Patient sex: M
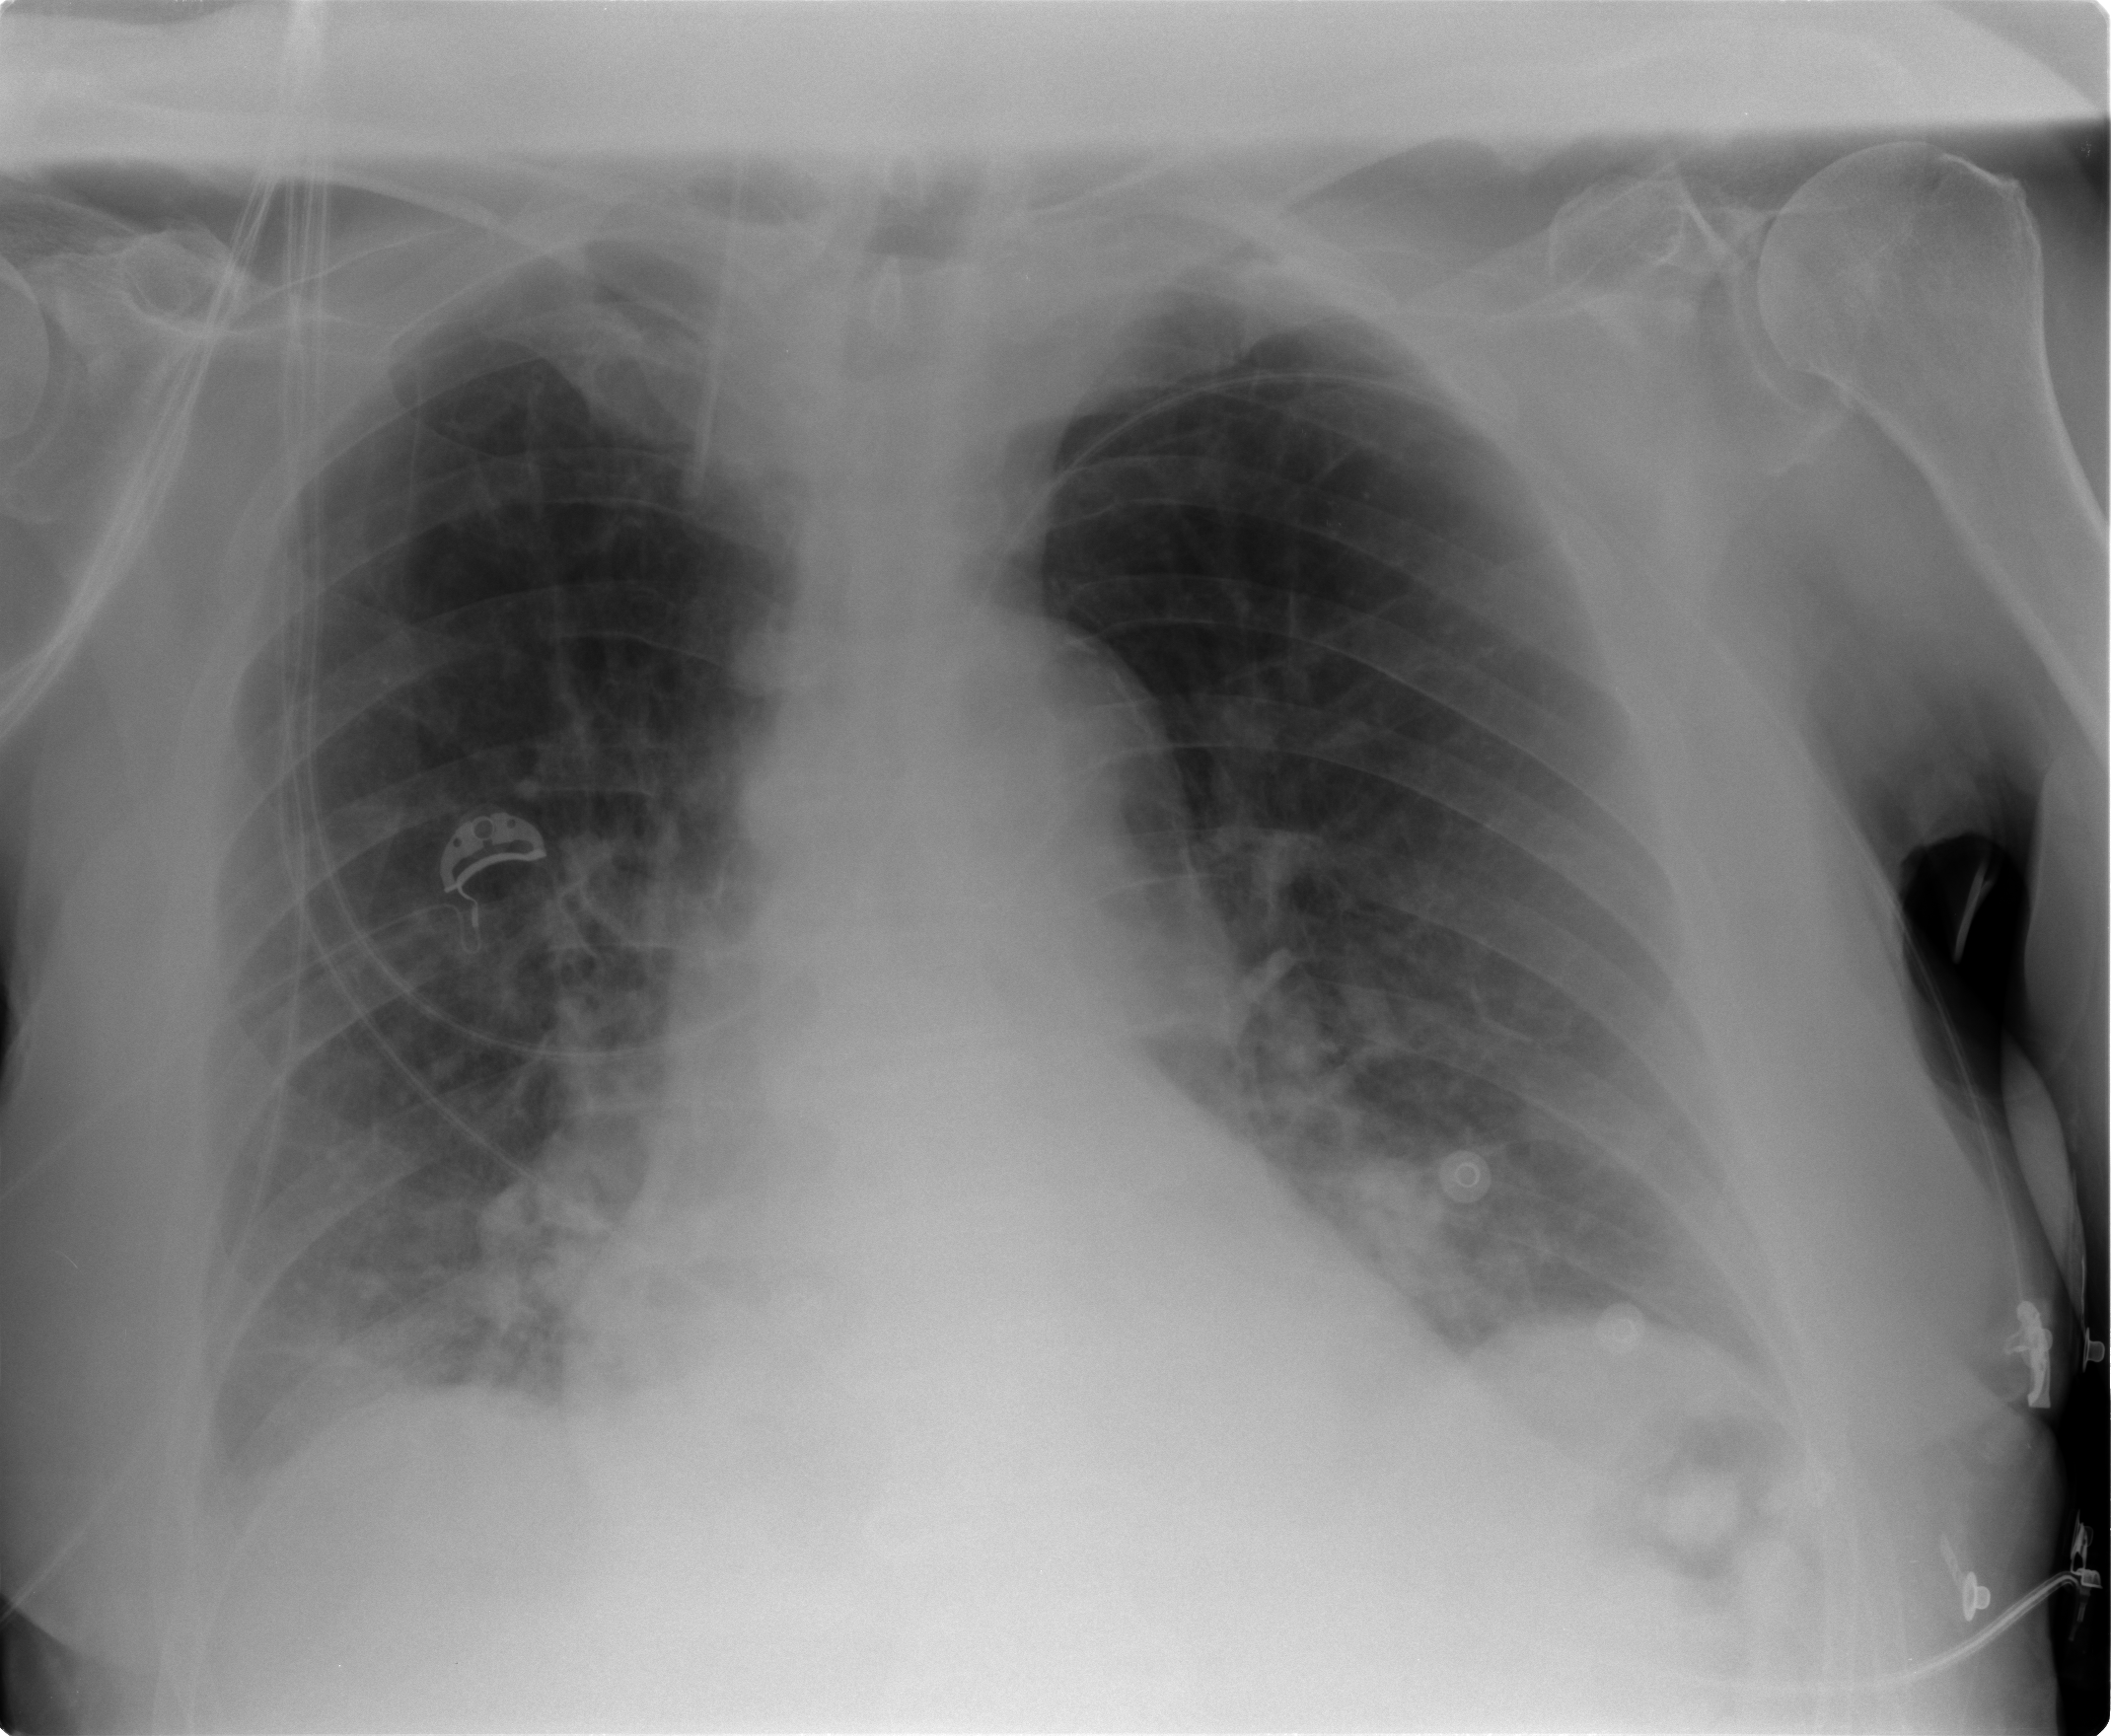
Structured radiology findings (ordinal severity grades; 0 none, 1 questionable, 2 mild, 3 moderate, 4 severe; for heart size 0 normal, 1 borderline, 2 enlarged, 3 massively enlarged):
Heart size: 1
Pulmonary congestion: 0
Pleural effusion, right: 1
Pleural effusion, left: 0
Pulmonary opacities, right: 0
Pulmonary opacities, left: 0
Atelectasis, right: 2
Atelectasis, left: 0